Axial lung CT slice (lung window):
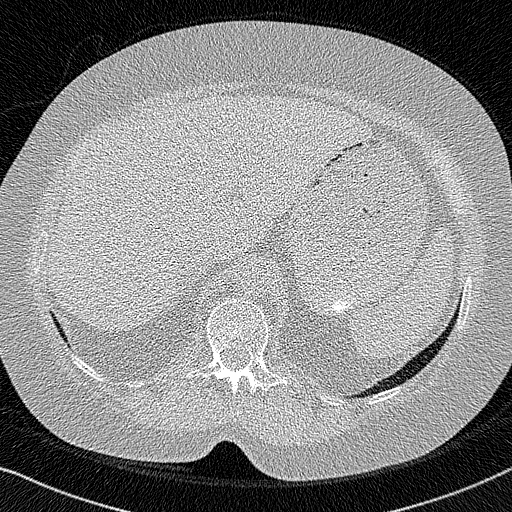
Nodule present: no